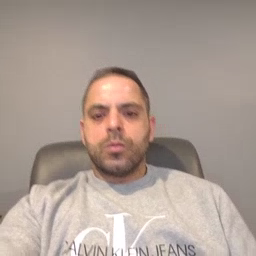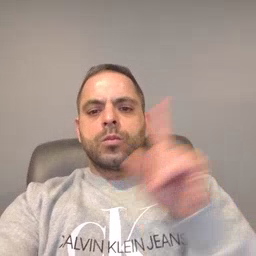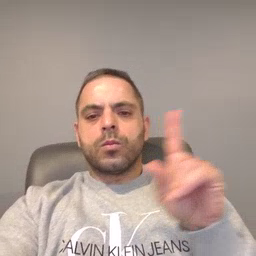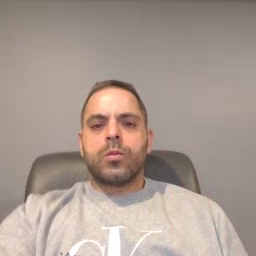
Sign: where